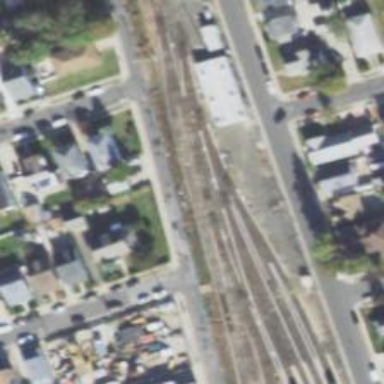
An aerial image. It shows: Electrified rail service yard.